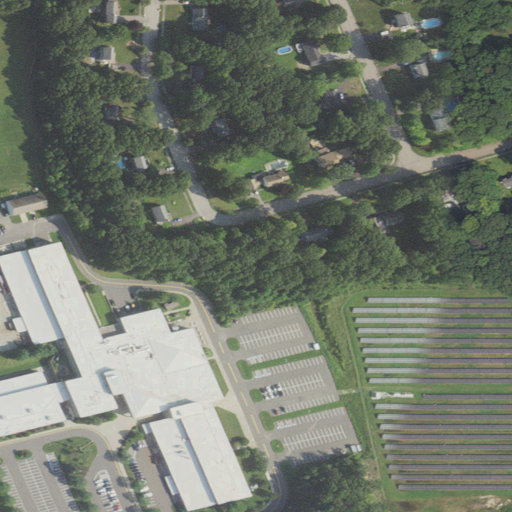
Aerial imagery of mountain in Massachusetts named Bright Hill containing medium intensity development, open development, high intensity development, low intensity development, deciduous forest, mixed forest, and grassland